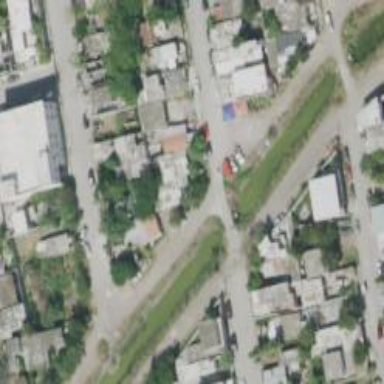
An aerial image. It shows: Residential road with bridge.